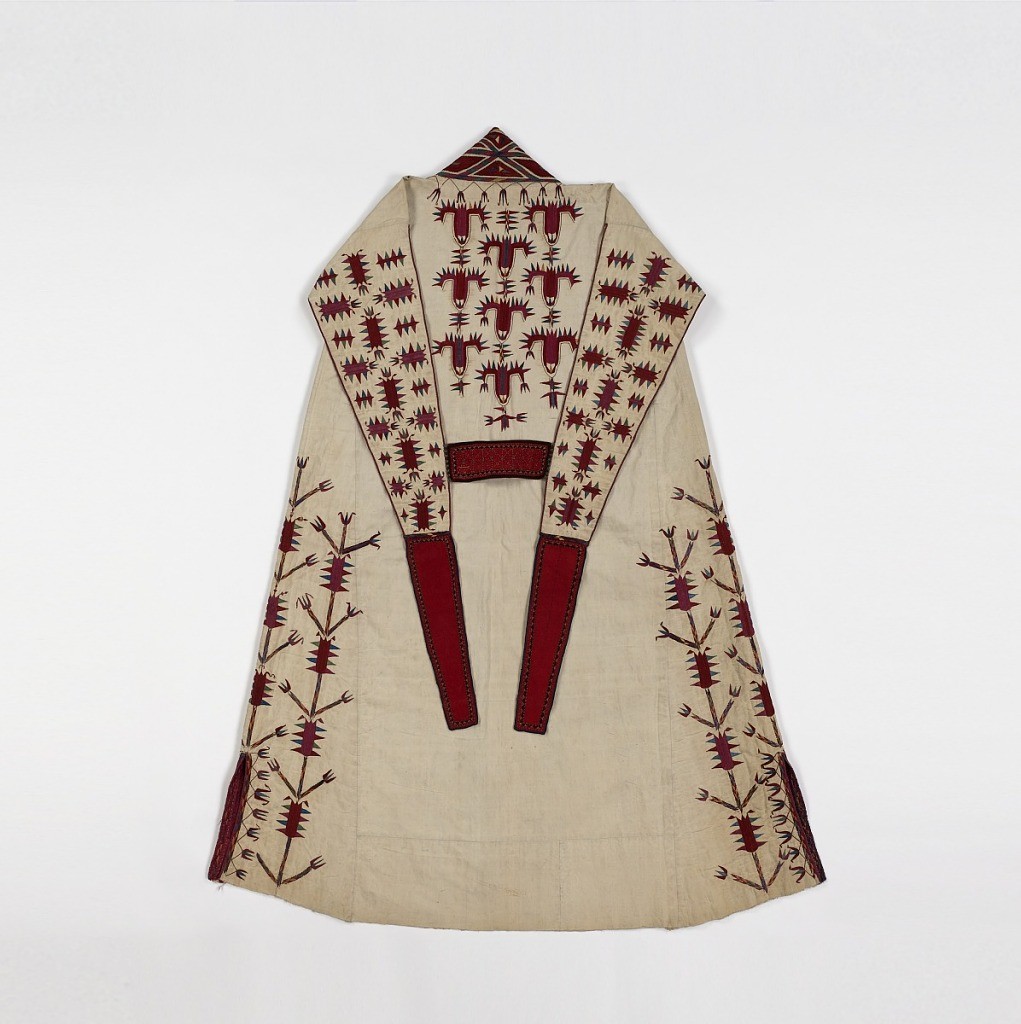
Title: Woman's mantle (chyrpy)
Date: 19th century
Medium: silk embroidery, wool appliqué, cotton foundation Technique: embroidered and appliquéd on plain weave foundation Label: cotton, appliquéd with wool and embroidered with silk
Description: Woman's white cotton chyrpy embroidered with silk and wool felt appliqué in red, green, yellow, blue and magenta. Vertical stalks of highly stylized tulips rise from the hem, and a wide solidly worked geometric border forms the collar and comes about half-way down the front. False sleeves fall down the back and are joined at the wrist by a band of red cloth embroidered in black and white. The garment is lined in part with coarse white cotton cloth and is hand-sewn throughout; the lower edge has been cut.